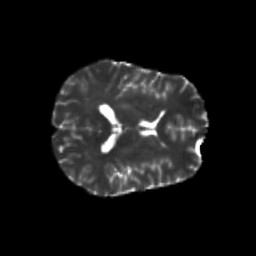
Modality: T2w
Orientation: axial
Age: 30
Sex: female
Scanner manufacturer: siemens
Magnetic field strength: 3 T
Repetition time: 8.6 s
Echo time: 0.095 s